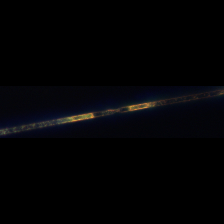
Taxon: Leptocylindrus
Group: Diatoms